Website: crate-barrel
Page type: payment
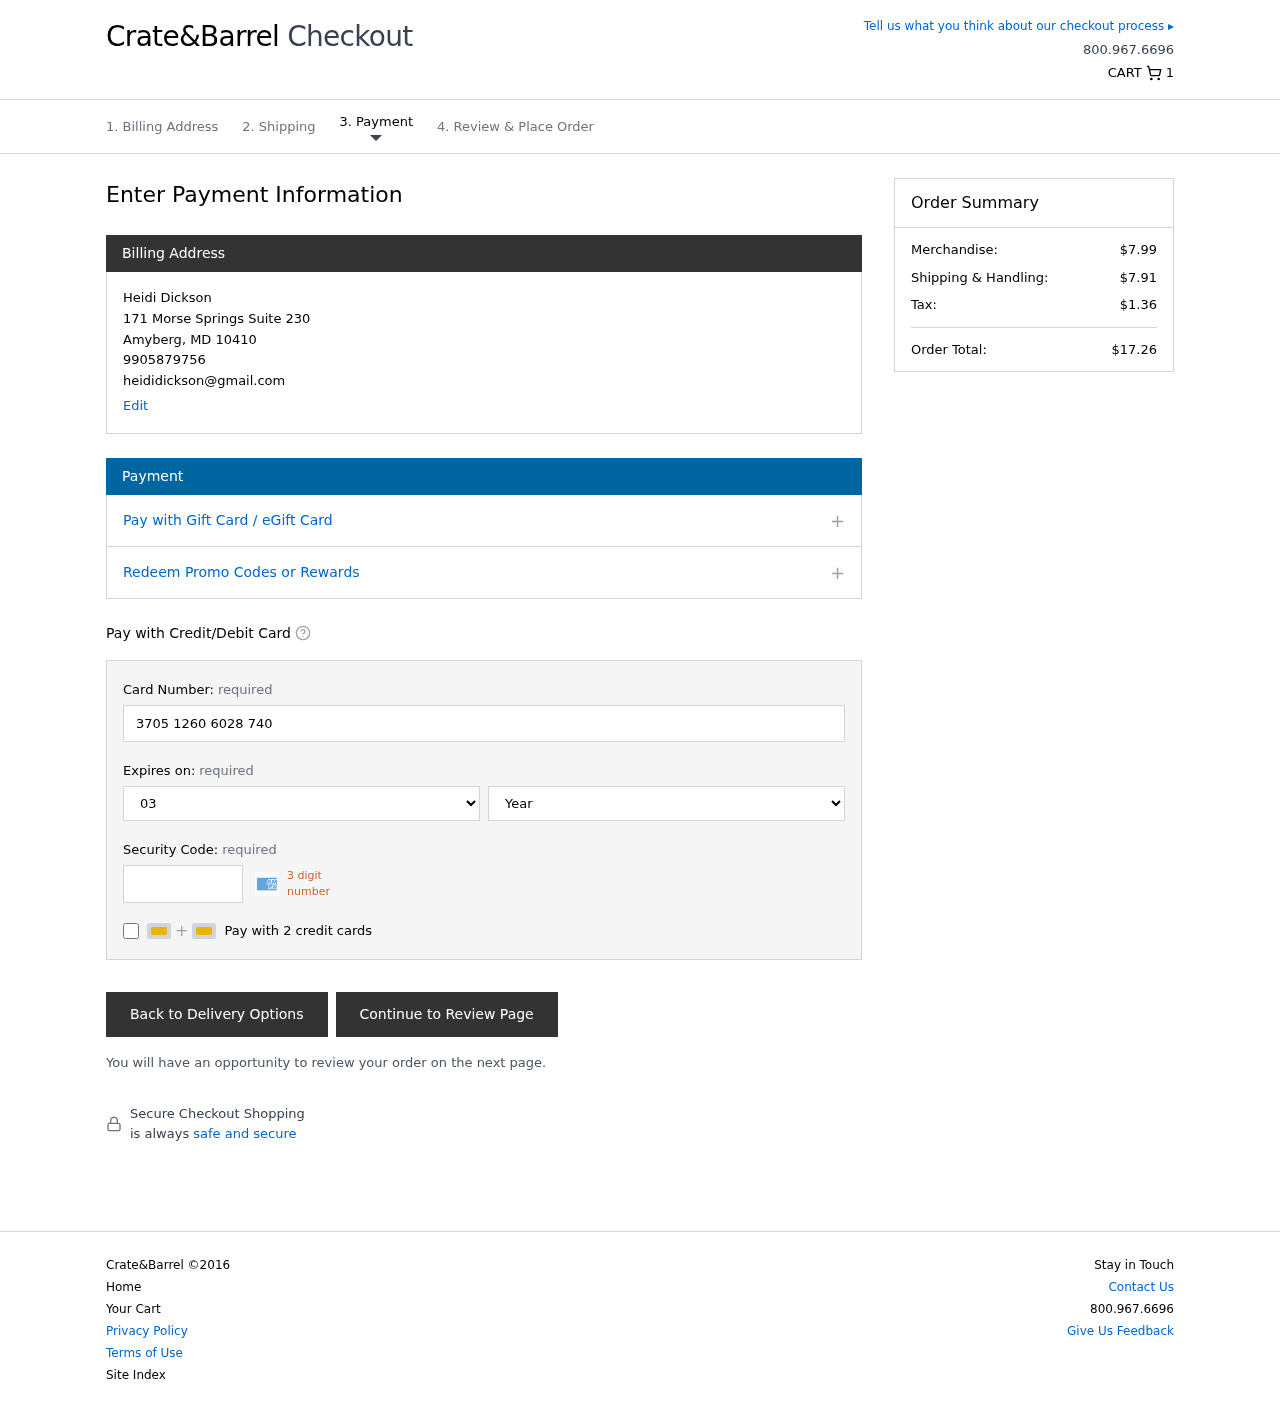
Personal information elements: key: PII_CARD_CVV
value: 5042
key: PII_CARD_EXPIRY_MONTH
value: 03
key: PII_CARD_EXPIRY_YEAR
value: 28
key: PII_CARD_NUMBER
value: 3705 1260 6028 740
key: PII_CITY
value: Amyberg
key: PII_EMAIL
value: heididickson@gmail.com
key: PII_FULLNAME
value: Heidi Dickson
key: PII_PHONE
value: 9905879756
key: PII_POSTCODE
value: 10410
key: PII_STATE_ABBR
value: MD
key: PII_STREET
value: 171 Morse Springs Suite 230
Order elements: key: ORDER_NUM_ITEMS
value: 1
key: ORDER_SUBTOTAL
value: $7.99
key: ORDER_SHIPPING_COST
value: $7.91
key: ORDER_TAX
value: $1.36
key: ORDER_TOTAL
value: $17.26